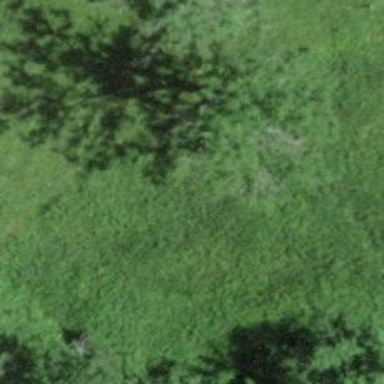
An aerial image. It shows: Single tag "natural: tree."